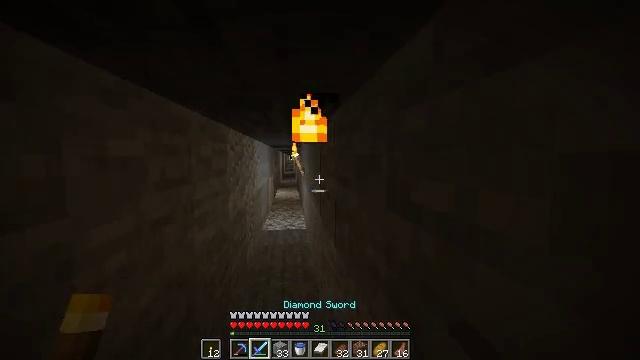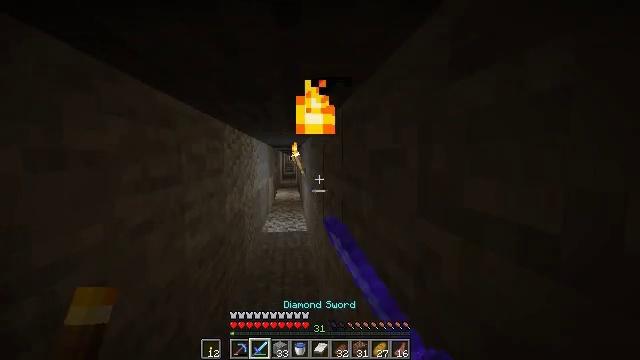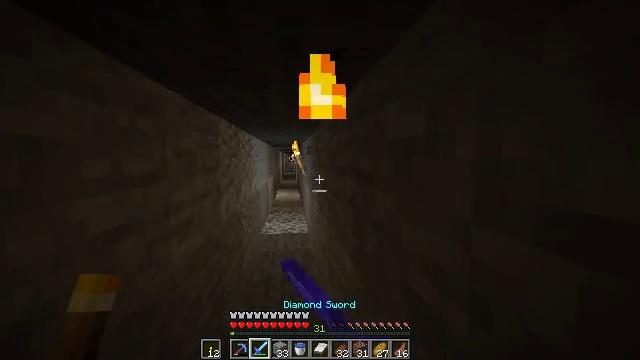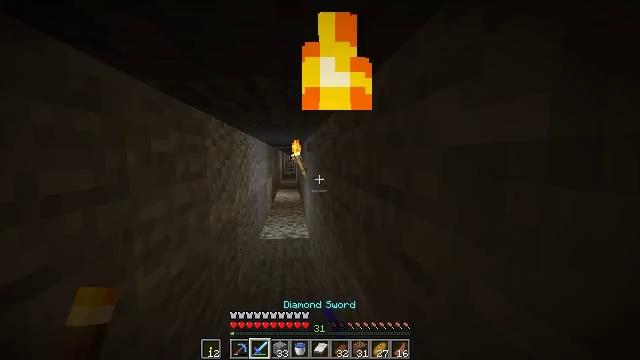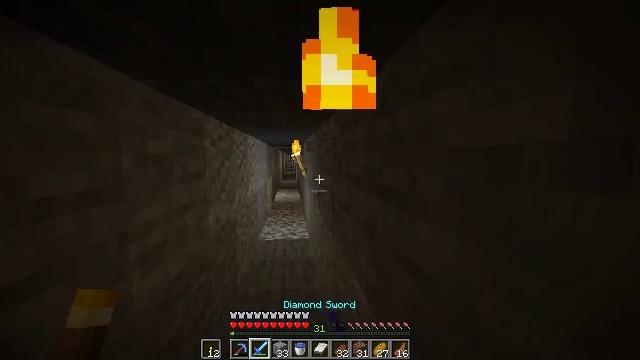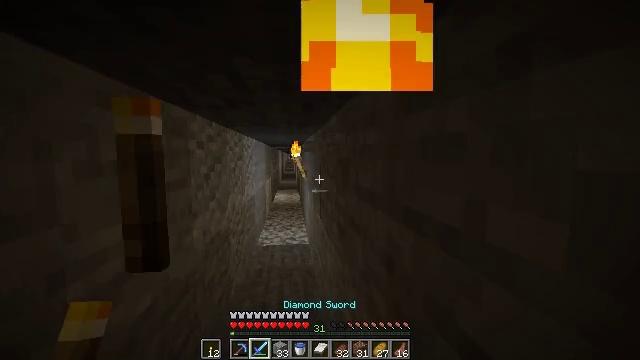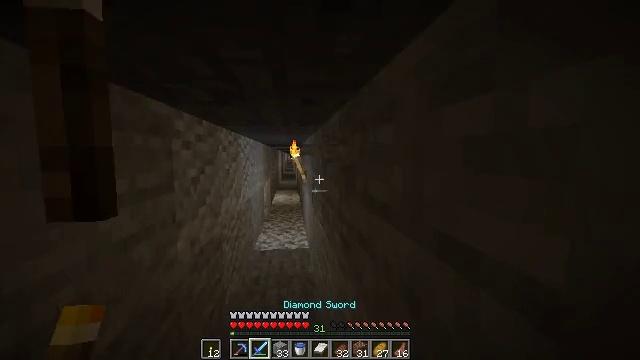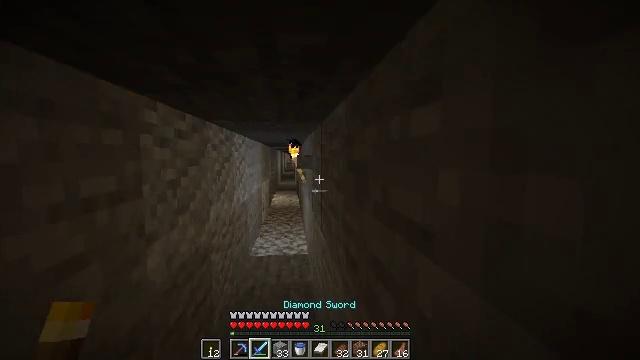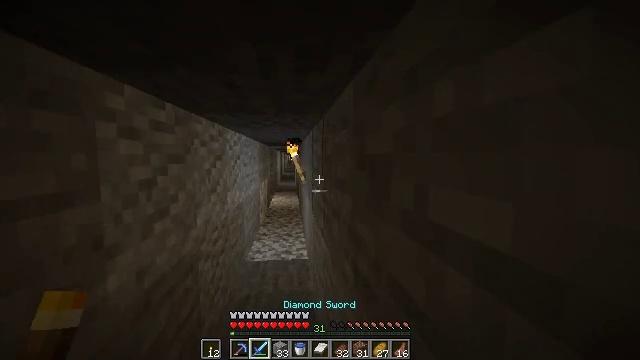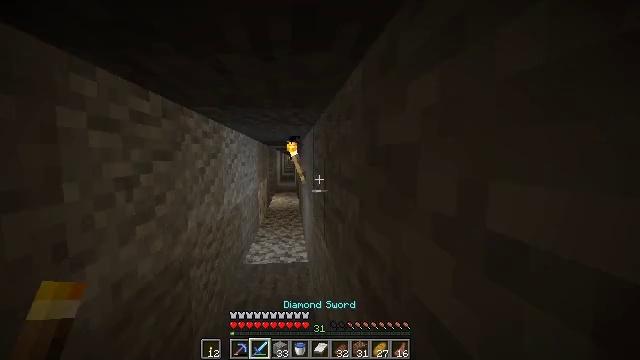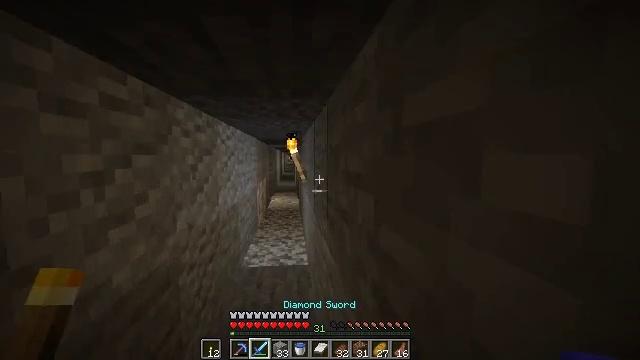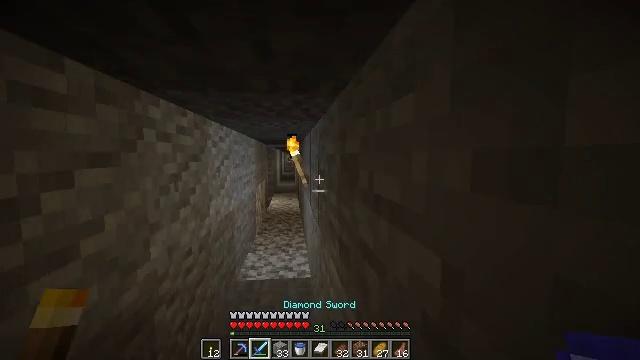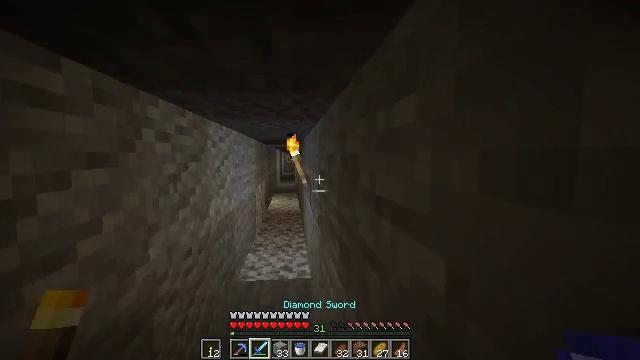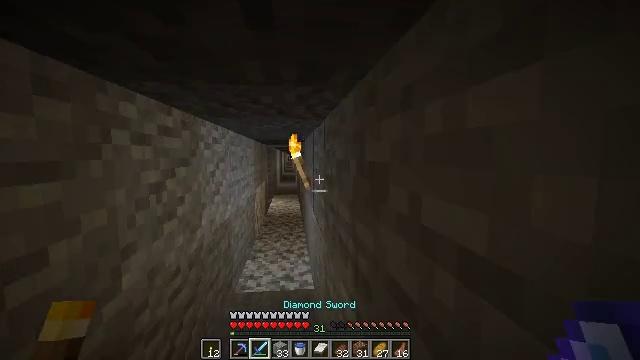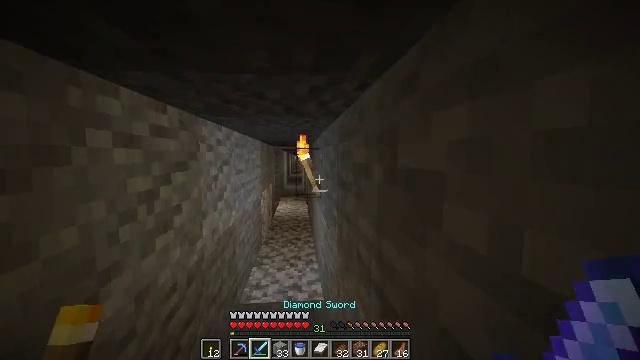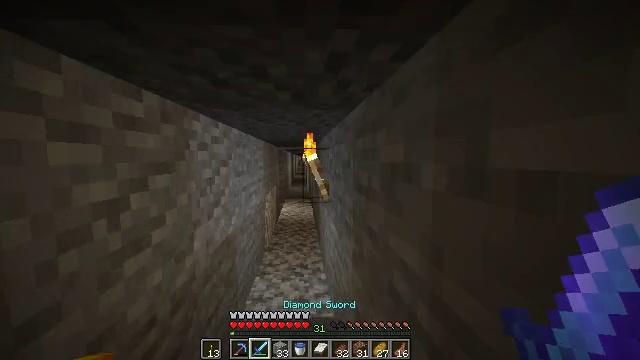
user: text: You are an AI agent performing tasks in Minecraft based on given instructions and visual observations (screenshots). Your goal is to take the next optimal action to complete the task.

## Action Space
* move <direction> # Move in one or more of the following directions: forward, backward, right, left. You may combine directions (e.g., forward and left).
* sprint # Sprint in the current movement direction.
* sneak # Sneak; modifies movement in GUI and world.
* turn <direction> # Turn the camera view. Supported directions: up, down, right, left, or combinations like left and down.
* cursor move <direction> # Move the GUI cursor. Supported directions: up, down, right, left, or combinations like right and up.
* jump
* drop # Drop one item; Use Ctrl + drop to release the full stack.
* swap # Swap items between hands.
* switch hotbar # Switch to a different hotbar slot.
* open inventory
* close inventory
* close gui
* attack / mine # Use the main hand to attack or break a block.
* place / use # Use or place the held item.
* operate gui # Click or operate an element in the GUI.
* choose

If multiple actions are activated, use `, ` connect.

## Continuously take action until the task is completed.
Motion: motion action
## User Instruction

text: Break the wall torch for relocation.
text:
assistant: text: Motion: move forward, attack / mine
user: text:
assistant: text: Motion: move forward, attack / mine
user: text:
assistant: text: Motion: move forward
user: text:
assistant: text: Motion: move forward
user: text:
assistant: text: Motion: move forward
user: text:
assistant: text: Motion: move forward
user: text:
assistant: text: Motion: move forward
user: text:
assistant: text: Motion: move forward, sprint
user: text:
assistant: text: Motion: move forward, sprint
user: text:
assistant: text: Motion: move forward, sprint
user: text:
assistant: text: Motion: move forward, sprint
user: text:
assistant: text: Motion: move forward, sprint
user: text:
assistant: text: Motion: move forward, sprint
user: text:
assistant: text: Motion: move forward, sprint, turn left
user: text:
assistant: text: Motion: move forward, sprint
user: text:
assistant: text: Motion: move forward, sprint
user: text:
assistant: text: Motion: move forward, sprint
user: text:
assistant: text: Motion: move forward, sprint
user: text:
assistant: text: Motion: move forward, sprint, attack / mine
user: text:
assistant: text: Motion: move forward, sprint, attack / mine
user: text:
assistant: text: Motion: move forward, sprint, attack / mine
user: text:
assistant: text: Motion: move forward, sprint, attack / mine
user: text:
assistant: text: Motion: move forward, sprint
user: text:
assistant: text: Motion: move forward, sprint
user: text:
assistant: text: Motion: move forward, sprint
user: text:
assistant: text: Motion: move forward, sprint
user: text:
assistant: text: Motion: move forward, sprint
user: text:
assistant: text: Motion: move forward, sprint
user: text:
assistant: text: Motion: move forward, sprint
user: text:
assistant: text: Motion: move forward, sprint